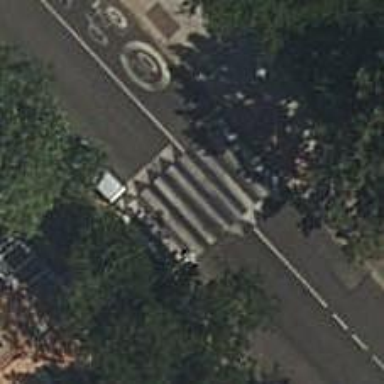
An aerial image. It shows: Traffic calming table.